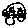
Label: car